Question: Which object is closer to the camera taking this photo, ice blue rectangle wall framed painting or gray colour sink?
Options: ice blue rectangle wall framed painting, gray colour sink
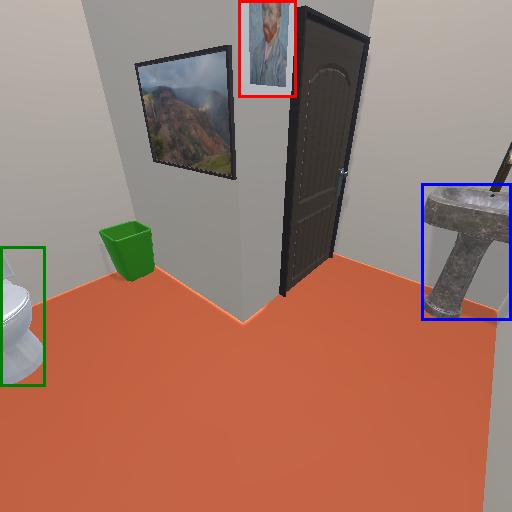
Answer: ice blue rectangle wall framed painting